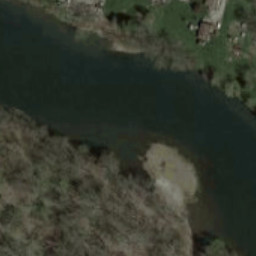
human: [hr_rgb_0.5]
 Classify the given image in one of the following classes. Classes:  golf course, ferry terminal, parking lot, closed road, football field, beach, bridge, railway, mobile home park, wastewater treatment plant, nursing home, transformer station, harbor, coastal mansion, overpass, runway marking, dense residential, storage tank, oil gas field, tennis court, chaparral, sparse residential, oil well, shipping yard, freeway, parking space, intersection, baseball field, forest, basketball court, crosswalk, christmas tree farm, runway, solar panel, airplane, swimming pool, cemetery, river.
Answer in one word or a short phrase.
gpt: river